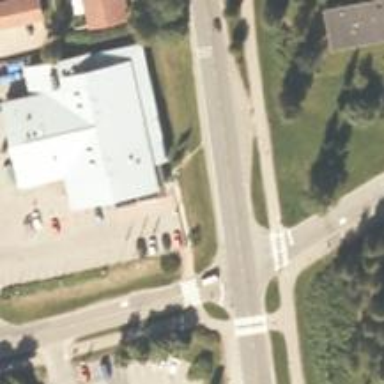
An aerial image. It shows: Tertiary road that leads to roundabout.